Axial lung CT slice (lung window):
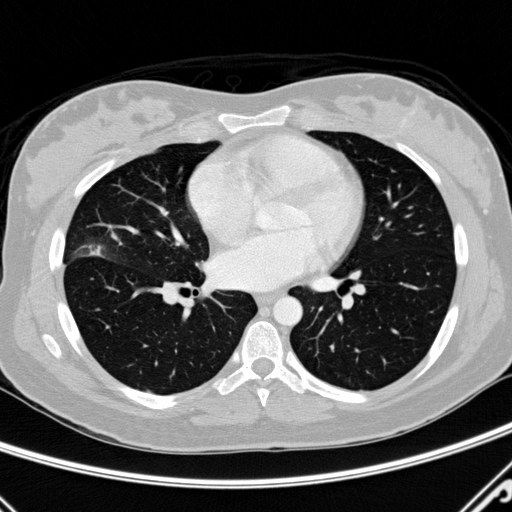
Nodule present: yes
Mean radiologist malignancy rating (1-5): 4